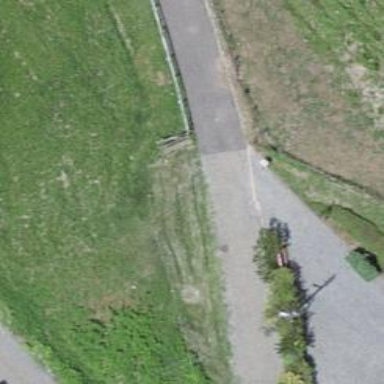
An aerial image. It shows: Black bench.